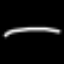
Label: line